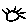
Label: sun